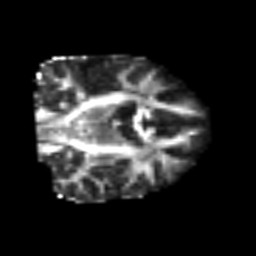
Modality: FA
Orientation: coronal
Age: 56
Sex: male
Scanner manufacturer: siemens
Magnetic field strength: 3 T
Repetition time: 6.1 s
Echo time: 0.101 s